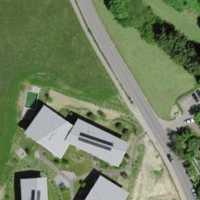
EUNIS habitat code: 24
Species observed at this site:
Polistes dominula